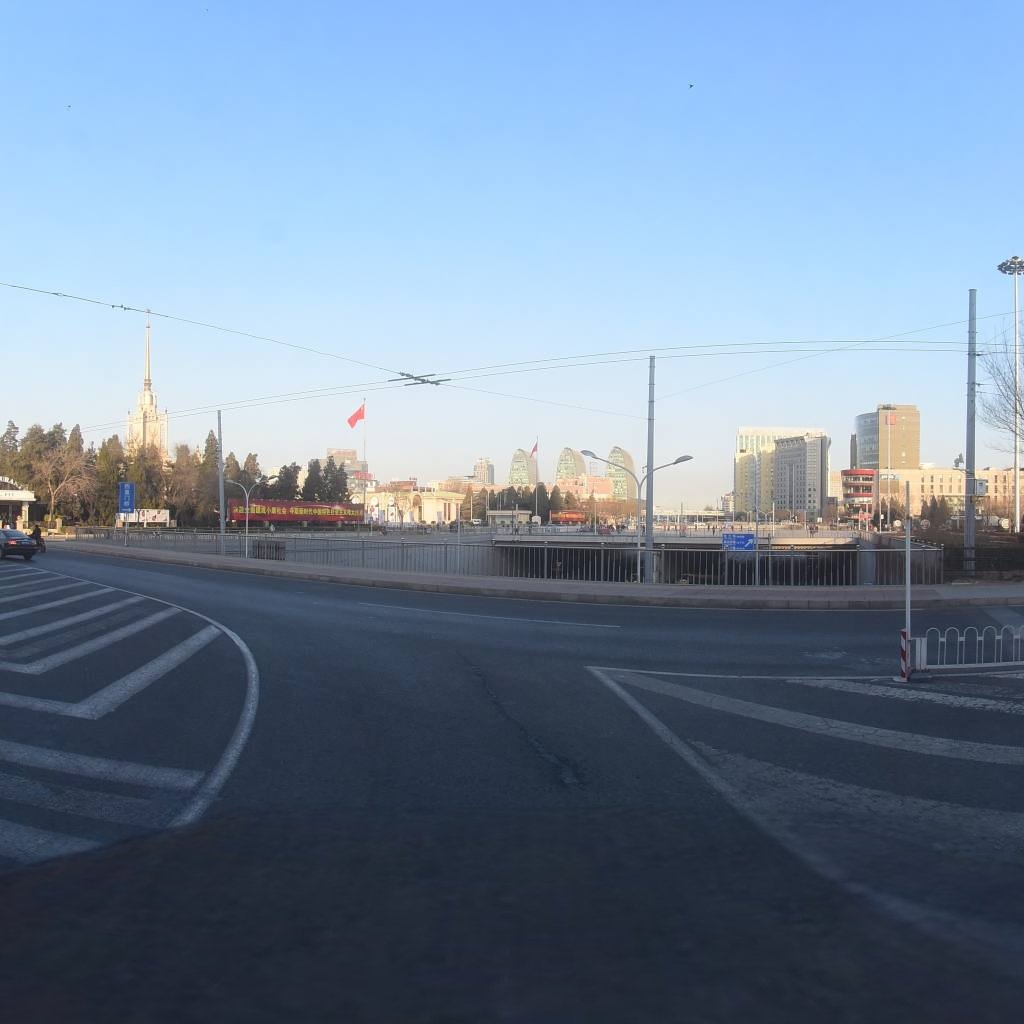
Region: Xicheng
Road damage annotations: longitudinal crack